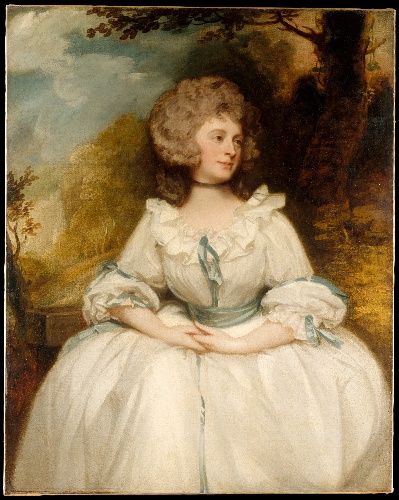
Title: Lady Lemon (1747–1823)
Artist: George Romney
Artist bio: British, Beckside, Lancashire 1734–1802 Kendal, Cumbria
Date: mid- to late 1780s
Object type: Painting
Classification: Paintings
Medium: Oil on canvas
Dimensions: 50 x 40 in. (127 x 101.6 cm)
Department: Robert Lehman Collection
Credit line: Robert Lehman Collection, 1975
Accession year: 1975
Repository: Metropolitan Museum of Art, New York, NY
Tags: Portraits|Women